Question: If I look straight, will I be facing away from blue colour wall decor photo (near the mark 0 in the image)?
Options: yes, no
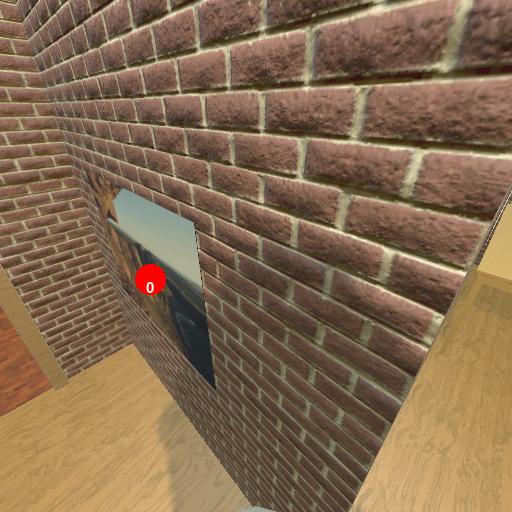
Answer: yes